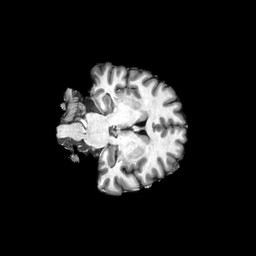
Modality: T1w
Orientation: coronal
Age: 58
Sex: male
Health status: ill